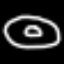
Label: donut